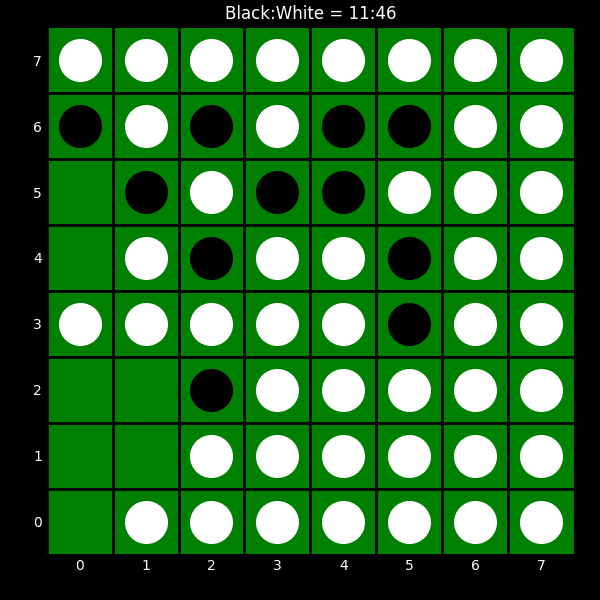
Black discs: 11
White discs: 46